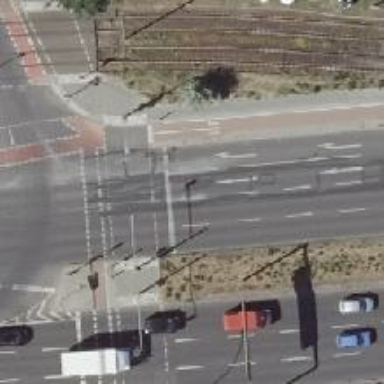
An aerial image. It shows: Road with traffic signals.